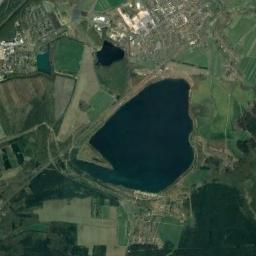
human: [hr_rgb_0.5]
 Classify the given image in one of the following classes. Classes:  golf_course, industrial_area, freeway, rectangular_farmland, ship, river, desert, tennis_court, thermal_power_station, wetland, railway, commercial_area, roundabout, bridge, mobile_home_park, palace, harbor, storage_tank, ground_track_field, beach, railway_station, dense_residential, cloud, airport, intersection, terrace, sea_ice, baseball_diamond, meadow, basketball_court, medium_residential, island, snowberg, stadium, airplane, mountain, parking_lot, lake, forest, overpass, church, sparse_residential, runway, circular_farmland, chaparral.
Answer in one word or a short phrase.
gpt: lake